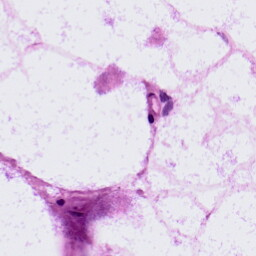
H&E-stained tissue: LymphNode